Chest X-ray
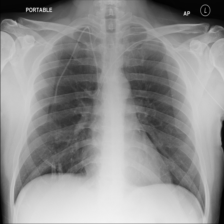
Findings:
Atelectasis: negative
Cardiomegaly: negative
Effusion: negative
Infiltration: negative
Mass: negative
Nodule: negative
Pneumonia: negative
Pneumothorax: negative
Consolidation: negative
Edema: negative
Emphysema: negative
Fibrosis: negative
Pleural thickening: negative
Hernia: negative